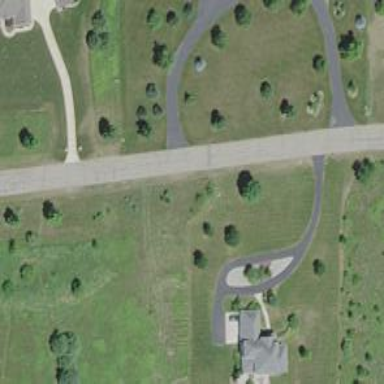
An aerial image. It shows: Driveway leading to service road.